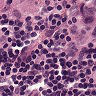
Metastatic tissue present: yes